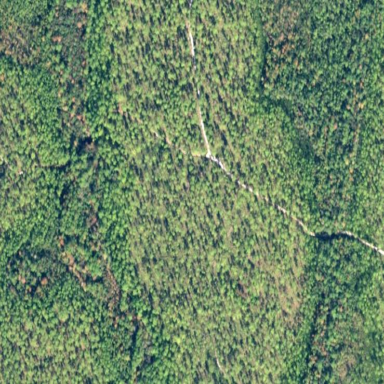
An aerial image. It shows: Needle-leaved woodland.